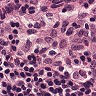
Metastatic tissue present: no